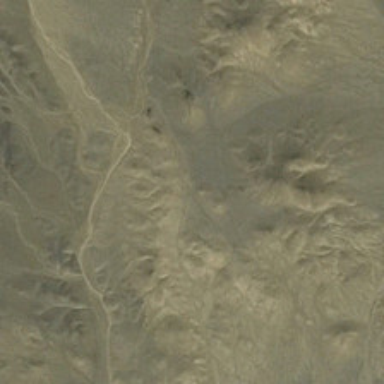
It is a large piece of desert .